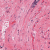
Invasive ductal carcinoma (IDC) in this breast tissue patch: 0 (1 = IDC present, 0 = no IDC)